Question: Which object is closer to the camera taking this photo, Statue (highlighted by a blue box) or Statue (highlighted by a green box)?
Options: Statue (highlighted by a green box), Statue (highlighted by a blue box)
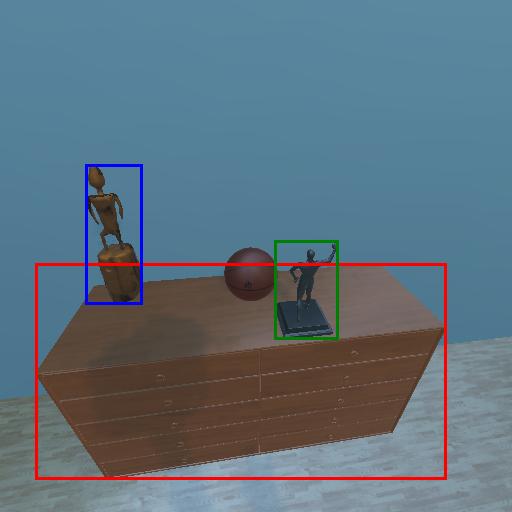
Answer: Statue (highlighted by a green box)